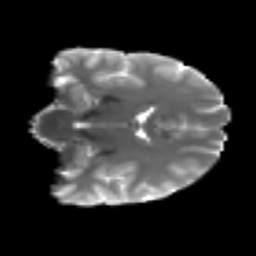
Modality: T2w
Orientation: coronal
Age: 24
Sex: female
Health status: ill
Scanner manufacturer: siemens
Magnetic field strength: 3 T
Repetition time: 6.5 s
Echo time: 0.062 s